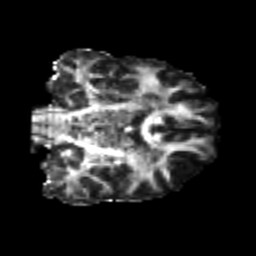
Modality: FA
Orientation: coronal
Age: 22
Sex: male
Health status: healthy
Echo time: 0.074 s